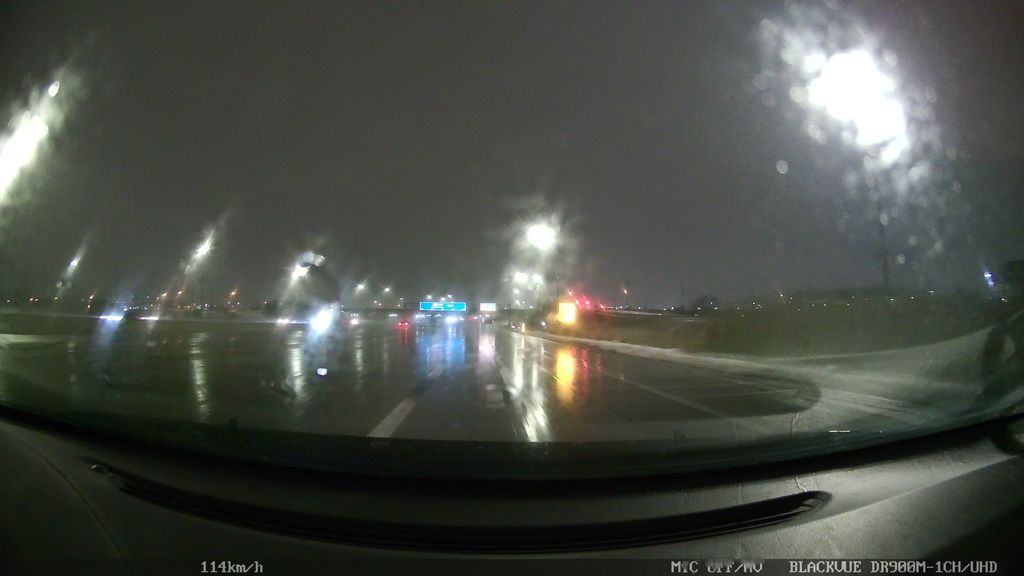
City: toronto